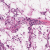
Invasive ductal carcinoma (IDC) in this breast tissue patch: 1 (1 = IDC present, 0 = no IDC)